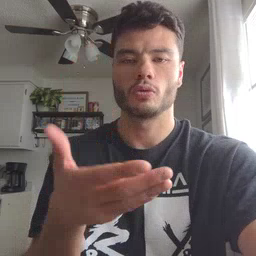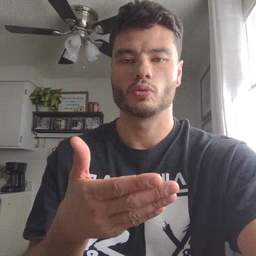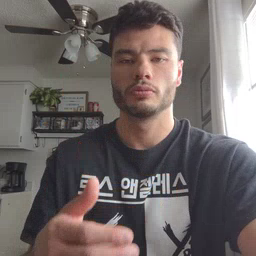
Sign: bedroom